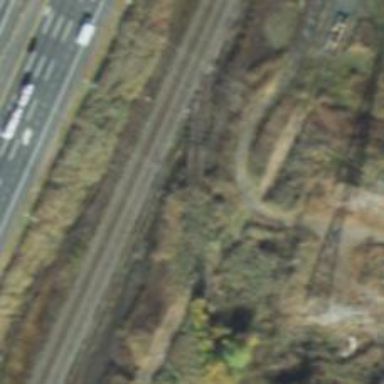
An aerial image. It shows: Disused railway spur bridge.